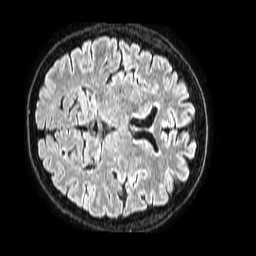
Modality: FLAIR
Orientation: axial
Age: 56
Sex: male
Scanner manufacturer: philips
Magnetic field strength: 1.5 T
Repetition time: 4.8 s
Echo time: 0.3 s